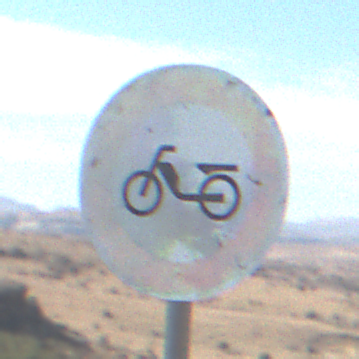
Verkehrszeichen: VerbotMofas
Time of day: Midday
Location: Outdoor (Nature)
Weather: Clear
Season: NotSpecified
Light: Natural